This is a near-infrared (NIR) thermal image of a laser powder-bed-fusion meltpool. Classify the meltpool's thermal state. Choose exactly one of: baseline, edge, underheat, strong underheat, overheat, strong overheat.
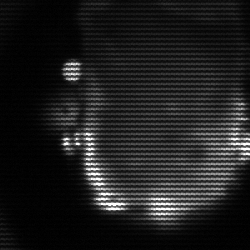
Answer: baseline